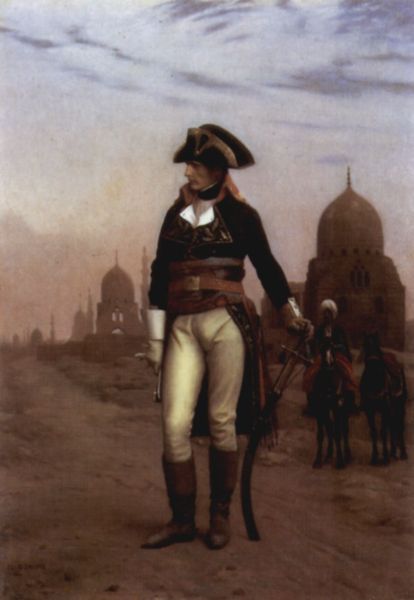
Titel: General Bonaparte in Kairo
Künstler: Jean Léon Gérôme
Standort: Princeton (New Jersey)
Institution: The Art Museum, Princeton University
Schlagwörter: blau, gemälde, himmel, mann, weiß, wolken, landschaft, sand, abend, braun, frankreich, handschuh, handschuhe, hintergrund, hut, männer, paris, profil, schwarz, strasse, gebäude, gürtel, haus, rot, tiere, weg, wolke, beige, haube, malerei, hemd, hose, jacke, diener, historie, kragen, stehen, bildnis, hände, portrait, porträt, öl, erde, feld, ferne, horizont, häuser, kirche, gold, mantel, pose, stehend, esel, pferd, pferde, reiter, stock, schärpe, russland, wüste, kuppel, romantik, krieg, schlacht, historienbild, soldaten, weste, abendstimmung, kirchen, kuppeln, moschee, orient, zwiebelturm, palast, revolution, schwert, säbel, uniform, soldat, waffe, asiatisch, moskau, napoleon, degen, dreispitz, manschetten, napo, offizier, stiefel, herrscher, ganzkörper, feldzug, sieg, maultier, ganzfigur, weisser kragen, feldherr, flinte, sfumato, tempel, edelmann, dreißigjähriger krieg, orientalismus, stulpen, indien, turban, persien, araber, osten, zweispitz, abendlicht, standbild, franzose, ägypten, inspektion, kairo, bonaparte, gros, beule, oriental, dreizack, kuppfel, taj mahal, nekropole, weiße hose, moscheen, poser, heeresführer, mamlukken, verdun, zwiebelturm kirche, naus, hindukusch, minerete